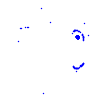
Particle: pion